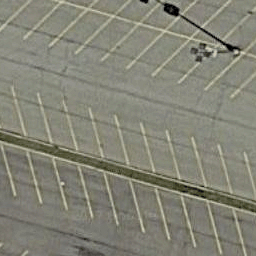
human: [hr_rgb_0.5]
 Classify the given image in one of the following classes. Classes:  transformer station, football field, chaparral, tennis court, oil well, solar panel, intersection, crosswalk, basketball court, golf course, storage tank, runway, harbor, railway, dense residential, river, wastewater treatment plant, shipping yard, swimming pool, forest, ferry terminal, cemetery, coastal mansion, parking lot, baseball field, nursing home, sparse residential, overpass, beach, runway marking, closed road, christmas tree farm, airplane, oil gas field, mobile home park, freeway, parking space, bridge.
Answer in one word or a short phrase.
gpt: parking space